Field crop: tomato
Growth stage: 2
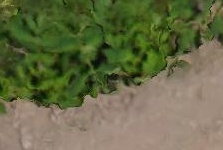
Species: tomato